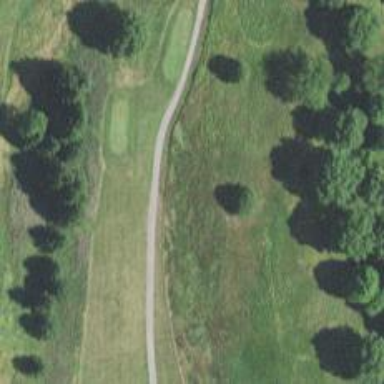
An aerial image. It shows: Path designated for golf carts.